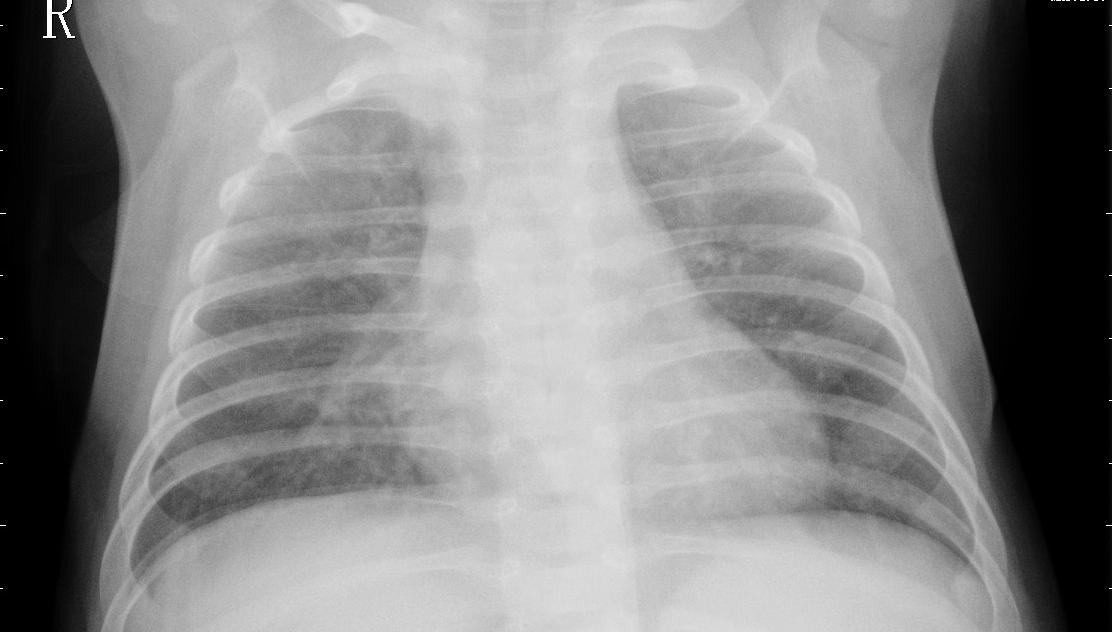
Diagnosis: PNEUMONIA